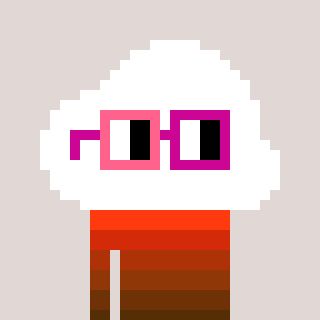
a pixel art character with square pink and red glasses, a cloud-shaped head and a teal-colored body on a warm background